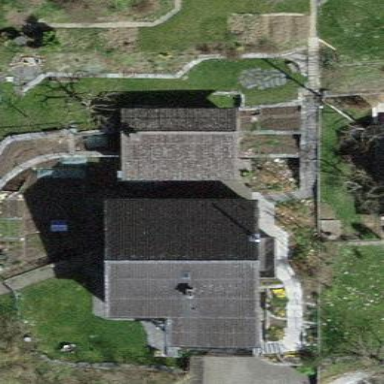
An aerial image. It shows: Building with tile roof.